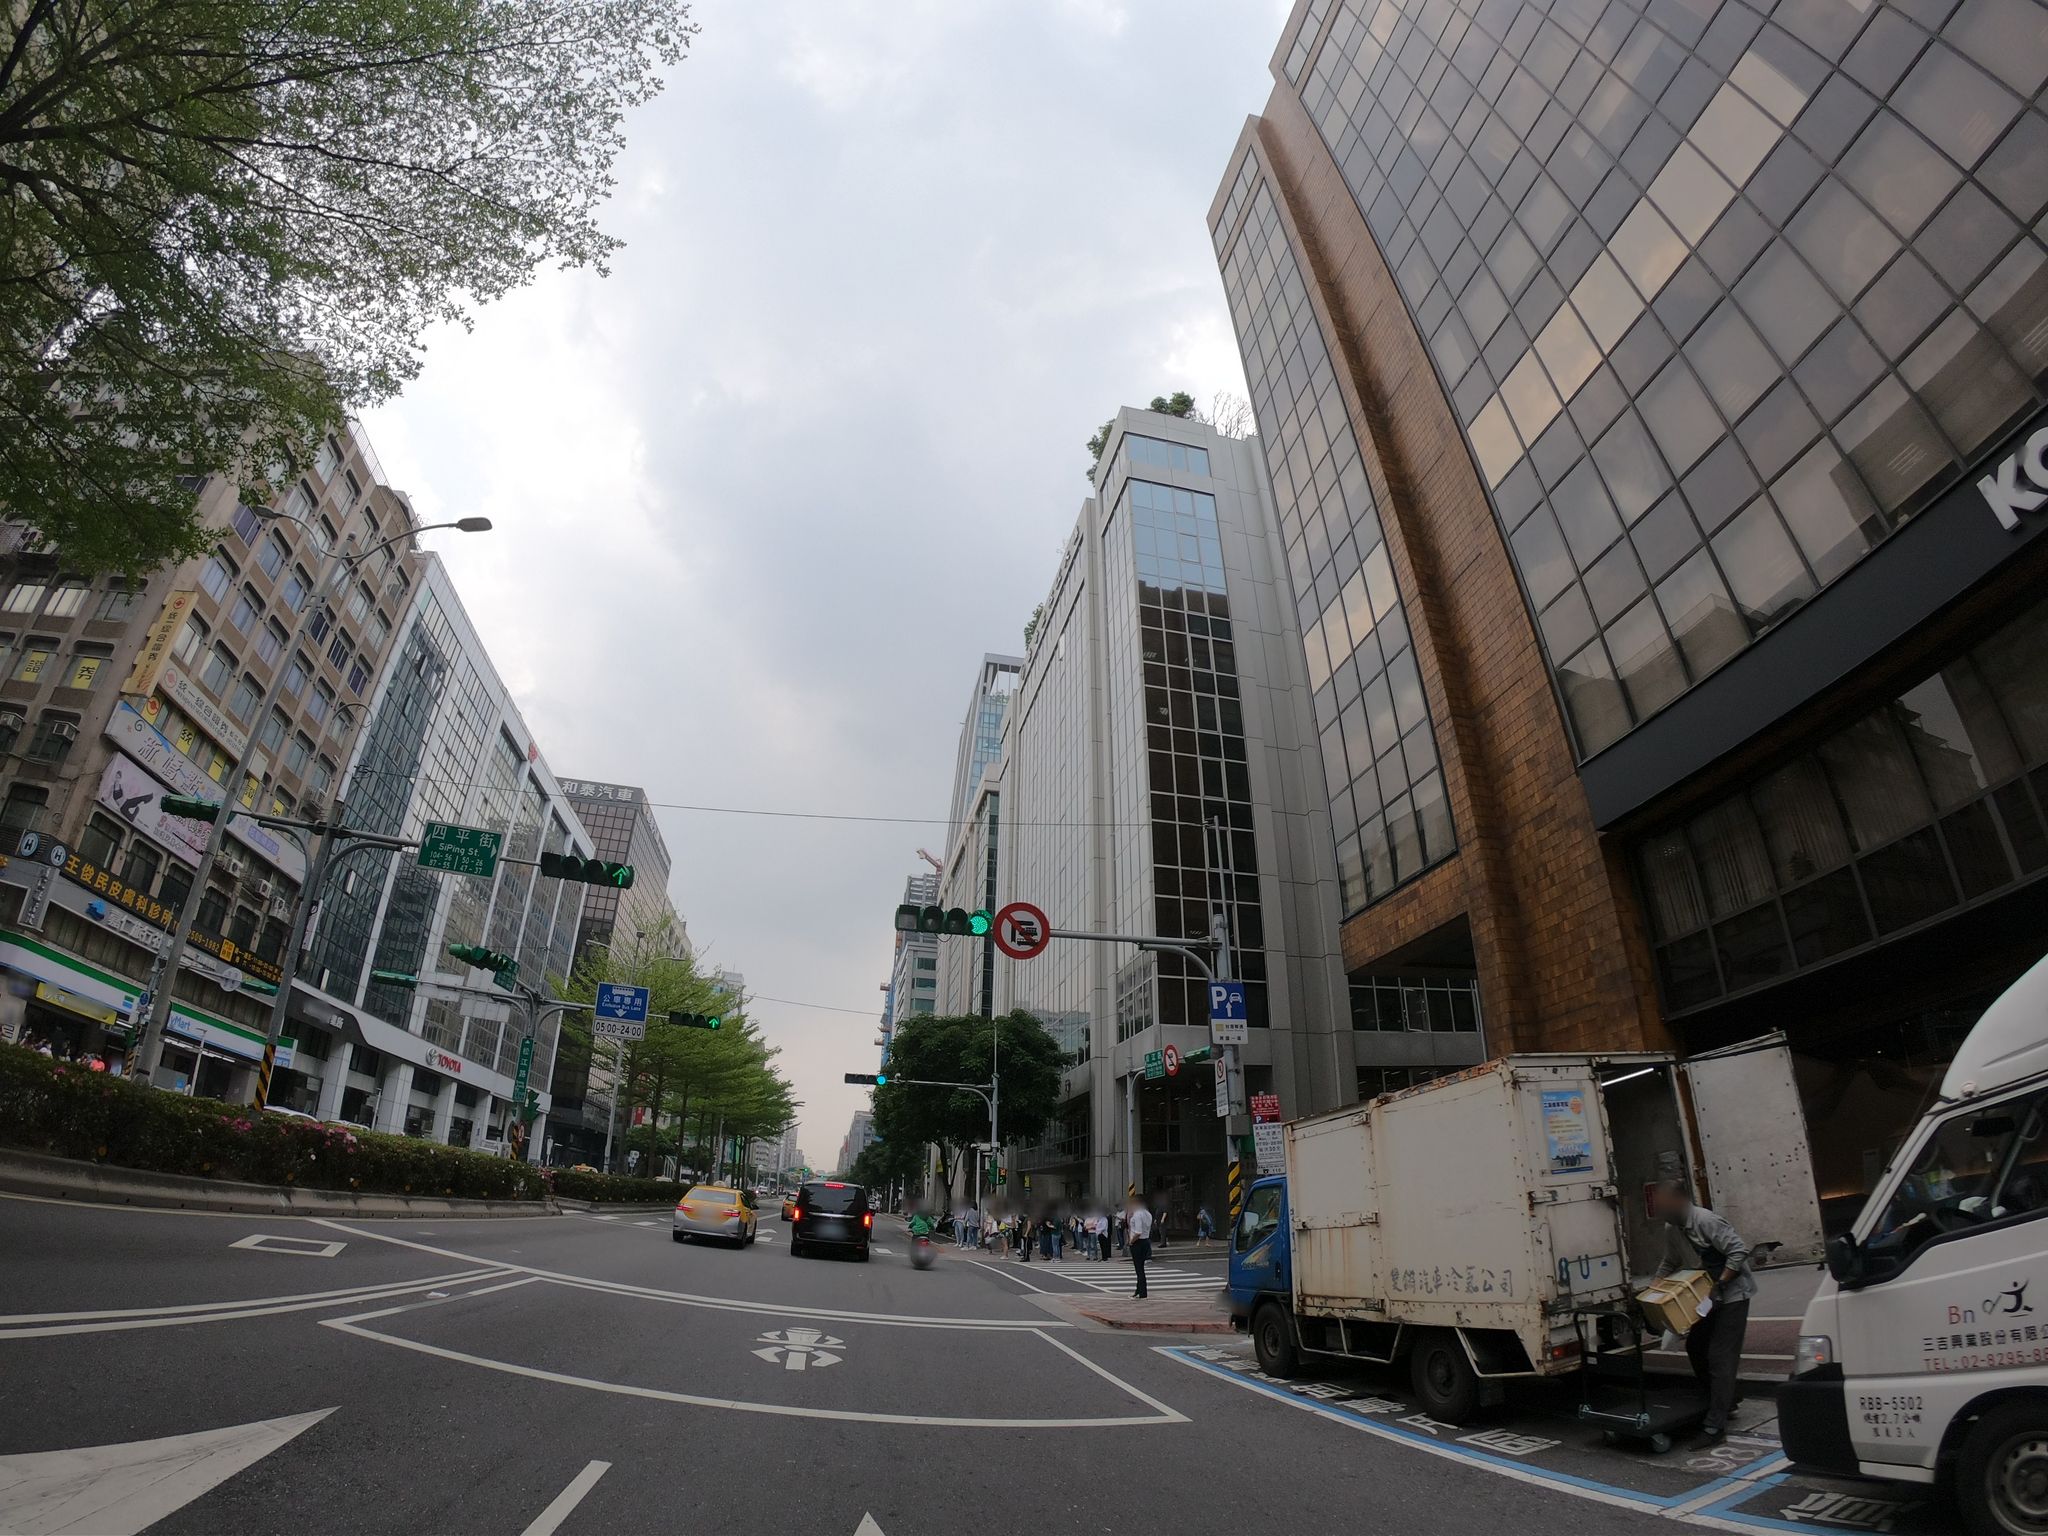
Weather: cloudy
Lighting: day
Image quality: good
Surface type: cycling surface
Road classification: secondary
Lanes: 3
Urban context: urban centre
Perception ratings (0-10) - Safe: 2.53, Lively: 8.98, Beautiful: 4.07, Boring: 4.46, Depressing: 7.67, Wealthy: 5.93